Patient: sex M, age 23
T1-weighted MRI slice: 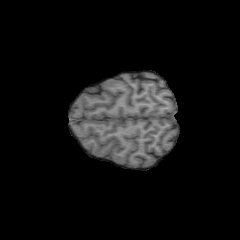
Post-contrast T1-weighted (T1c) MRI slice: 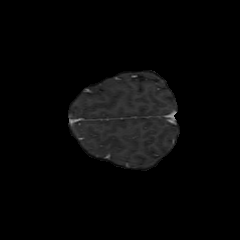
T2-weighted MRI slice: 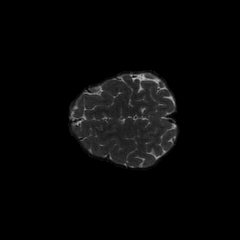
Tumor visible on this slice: no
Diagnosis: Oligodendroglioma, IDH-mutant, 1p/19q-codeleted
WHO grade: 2